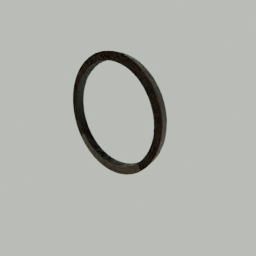
Label: architecture